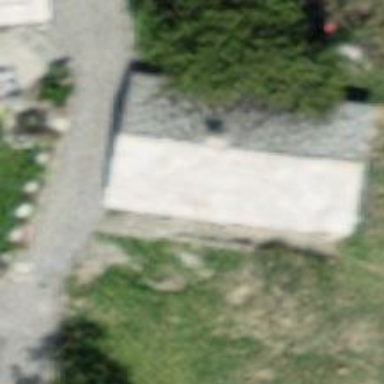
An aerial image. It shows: Bench.